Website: macys
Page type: payment
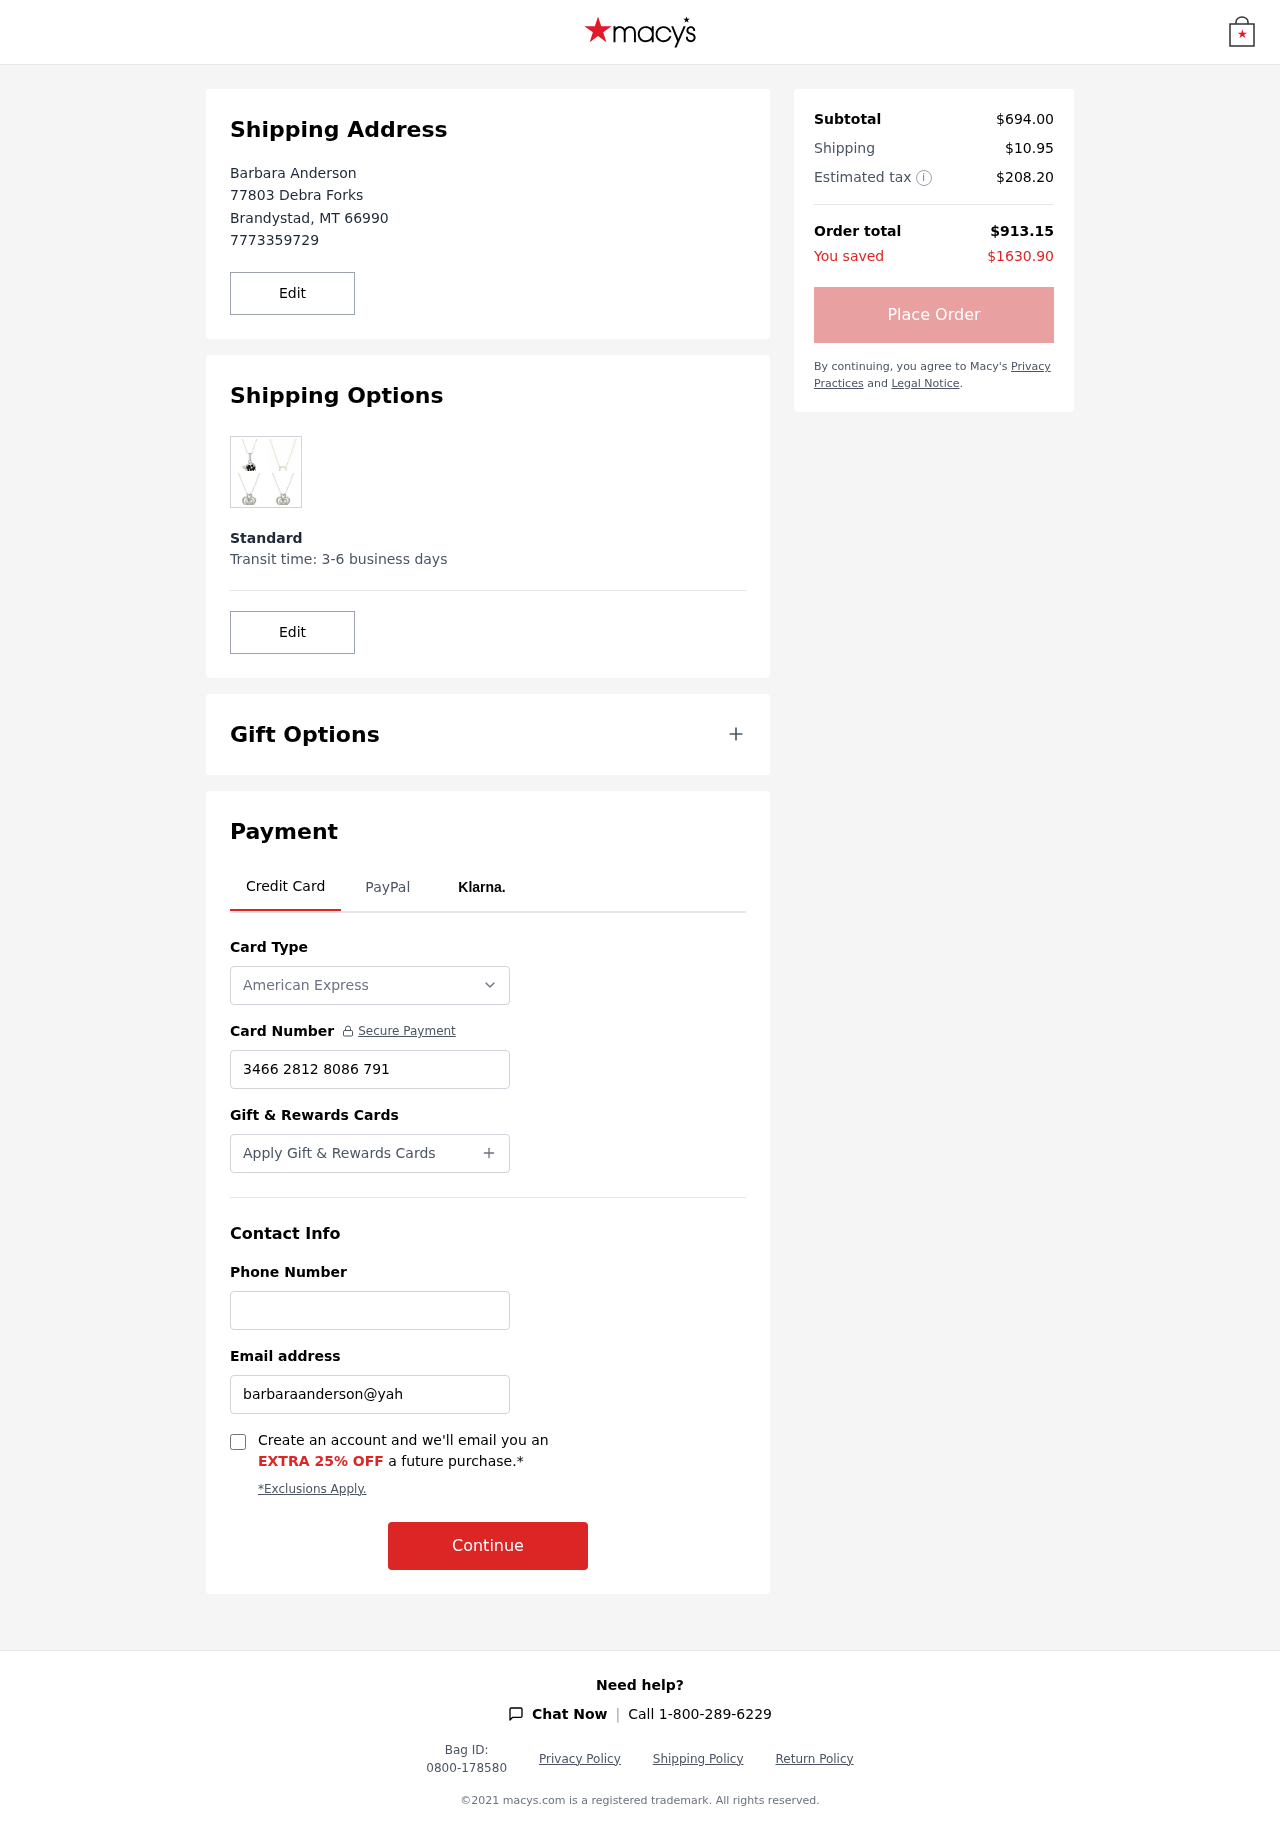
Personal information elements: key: PII_CARD_NUMBER
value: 3466 2812 8086 791
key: PII_CARD_TYPE
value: American Express
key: PII_CITY
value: Brandystad
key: PII_EMAIL
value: barbaraanderson@yahoo.com
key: PII_FULLNAME
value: Barbara Anderson
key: PII_PHONE
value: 7773359729
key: PII_POSTCODE
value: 66990
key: PII_STATE_ABBR
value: MT
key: PII_STREET
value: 77803 Debra Forks
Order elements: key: ORDER_SUBTOTAL
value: $694.00
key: ORDER_SHIPPING_COST
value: $10.95
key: ORDER_TAX
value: $208.20
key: ORDER_TOTAL
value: $913.15
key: ORDER_SAVINGS
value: $1630.90